Question: I have a dataframe that contains multiple rows of dict values. I want to combine all the rows into one row. Since my dataframe contains dict values, I get an error. Is it possible to concatenate dict values to one line?
I have a dataframe like below,

Thanks Advance
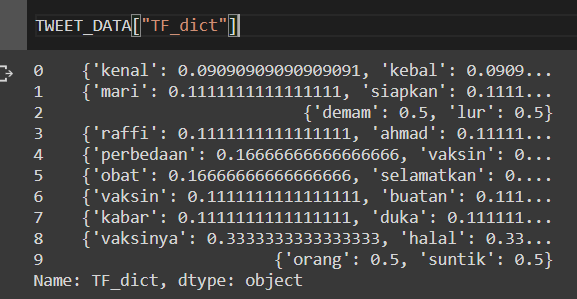
Answer: If you're wanting to merge dictionaries then use this example
'''
df = pd.DataFrame()
df["dicts"] = [{"this":"is"}, {"a":"collection"}, {"of":"dicts", "the":"end"}]
'''
solution
'''
import itertools
dict(itertools.chain.from_iterable(d.items() for d in df["dicts"]))
'''
This gives you
'''
{'this': 'is', 'a': 'collection', 'of': 'dicts', 'the': 'end'}
'''